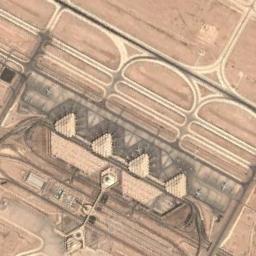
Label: airport